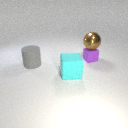
large gray rubber cylinder to the left of large cyan rubber cube